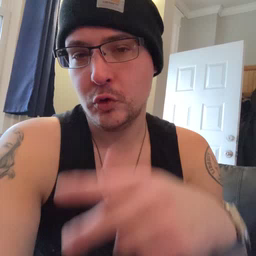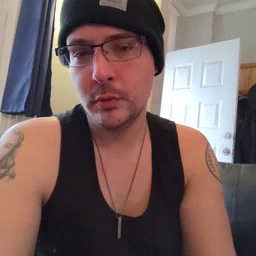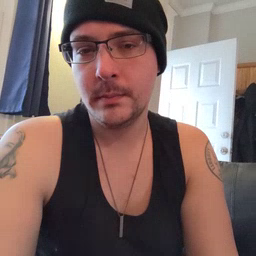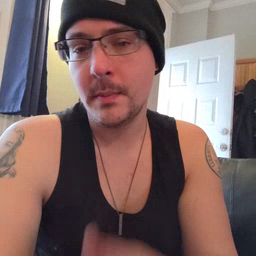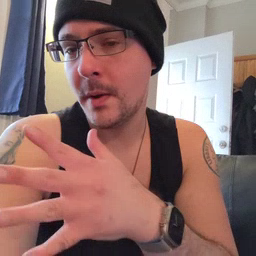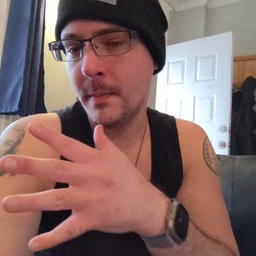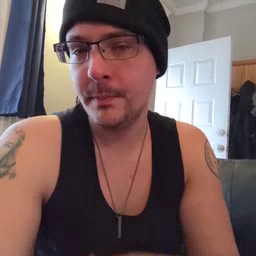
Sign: mom